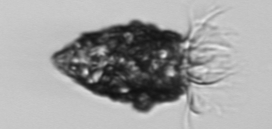
Label: Tintinnopsis